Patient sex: M
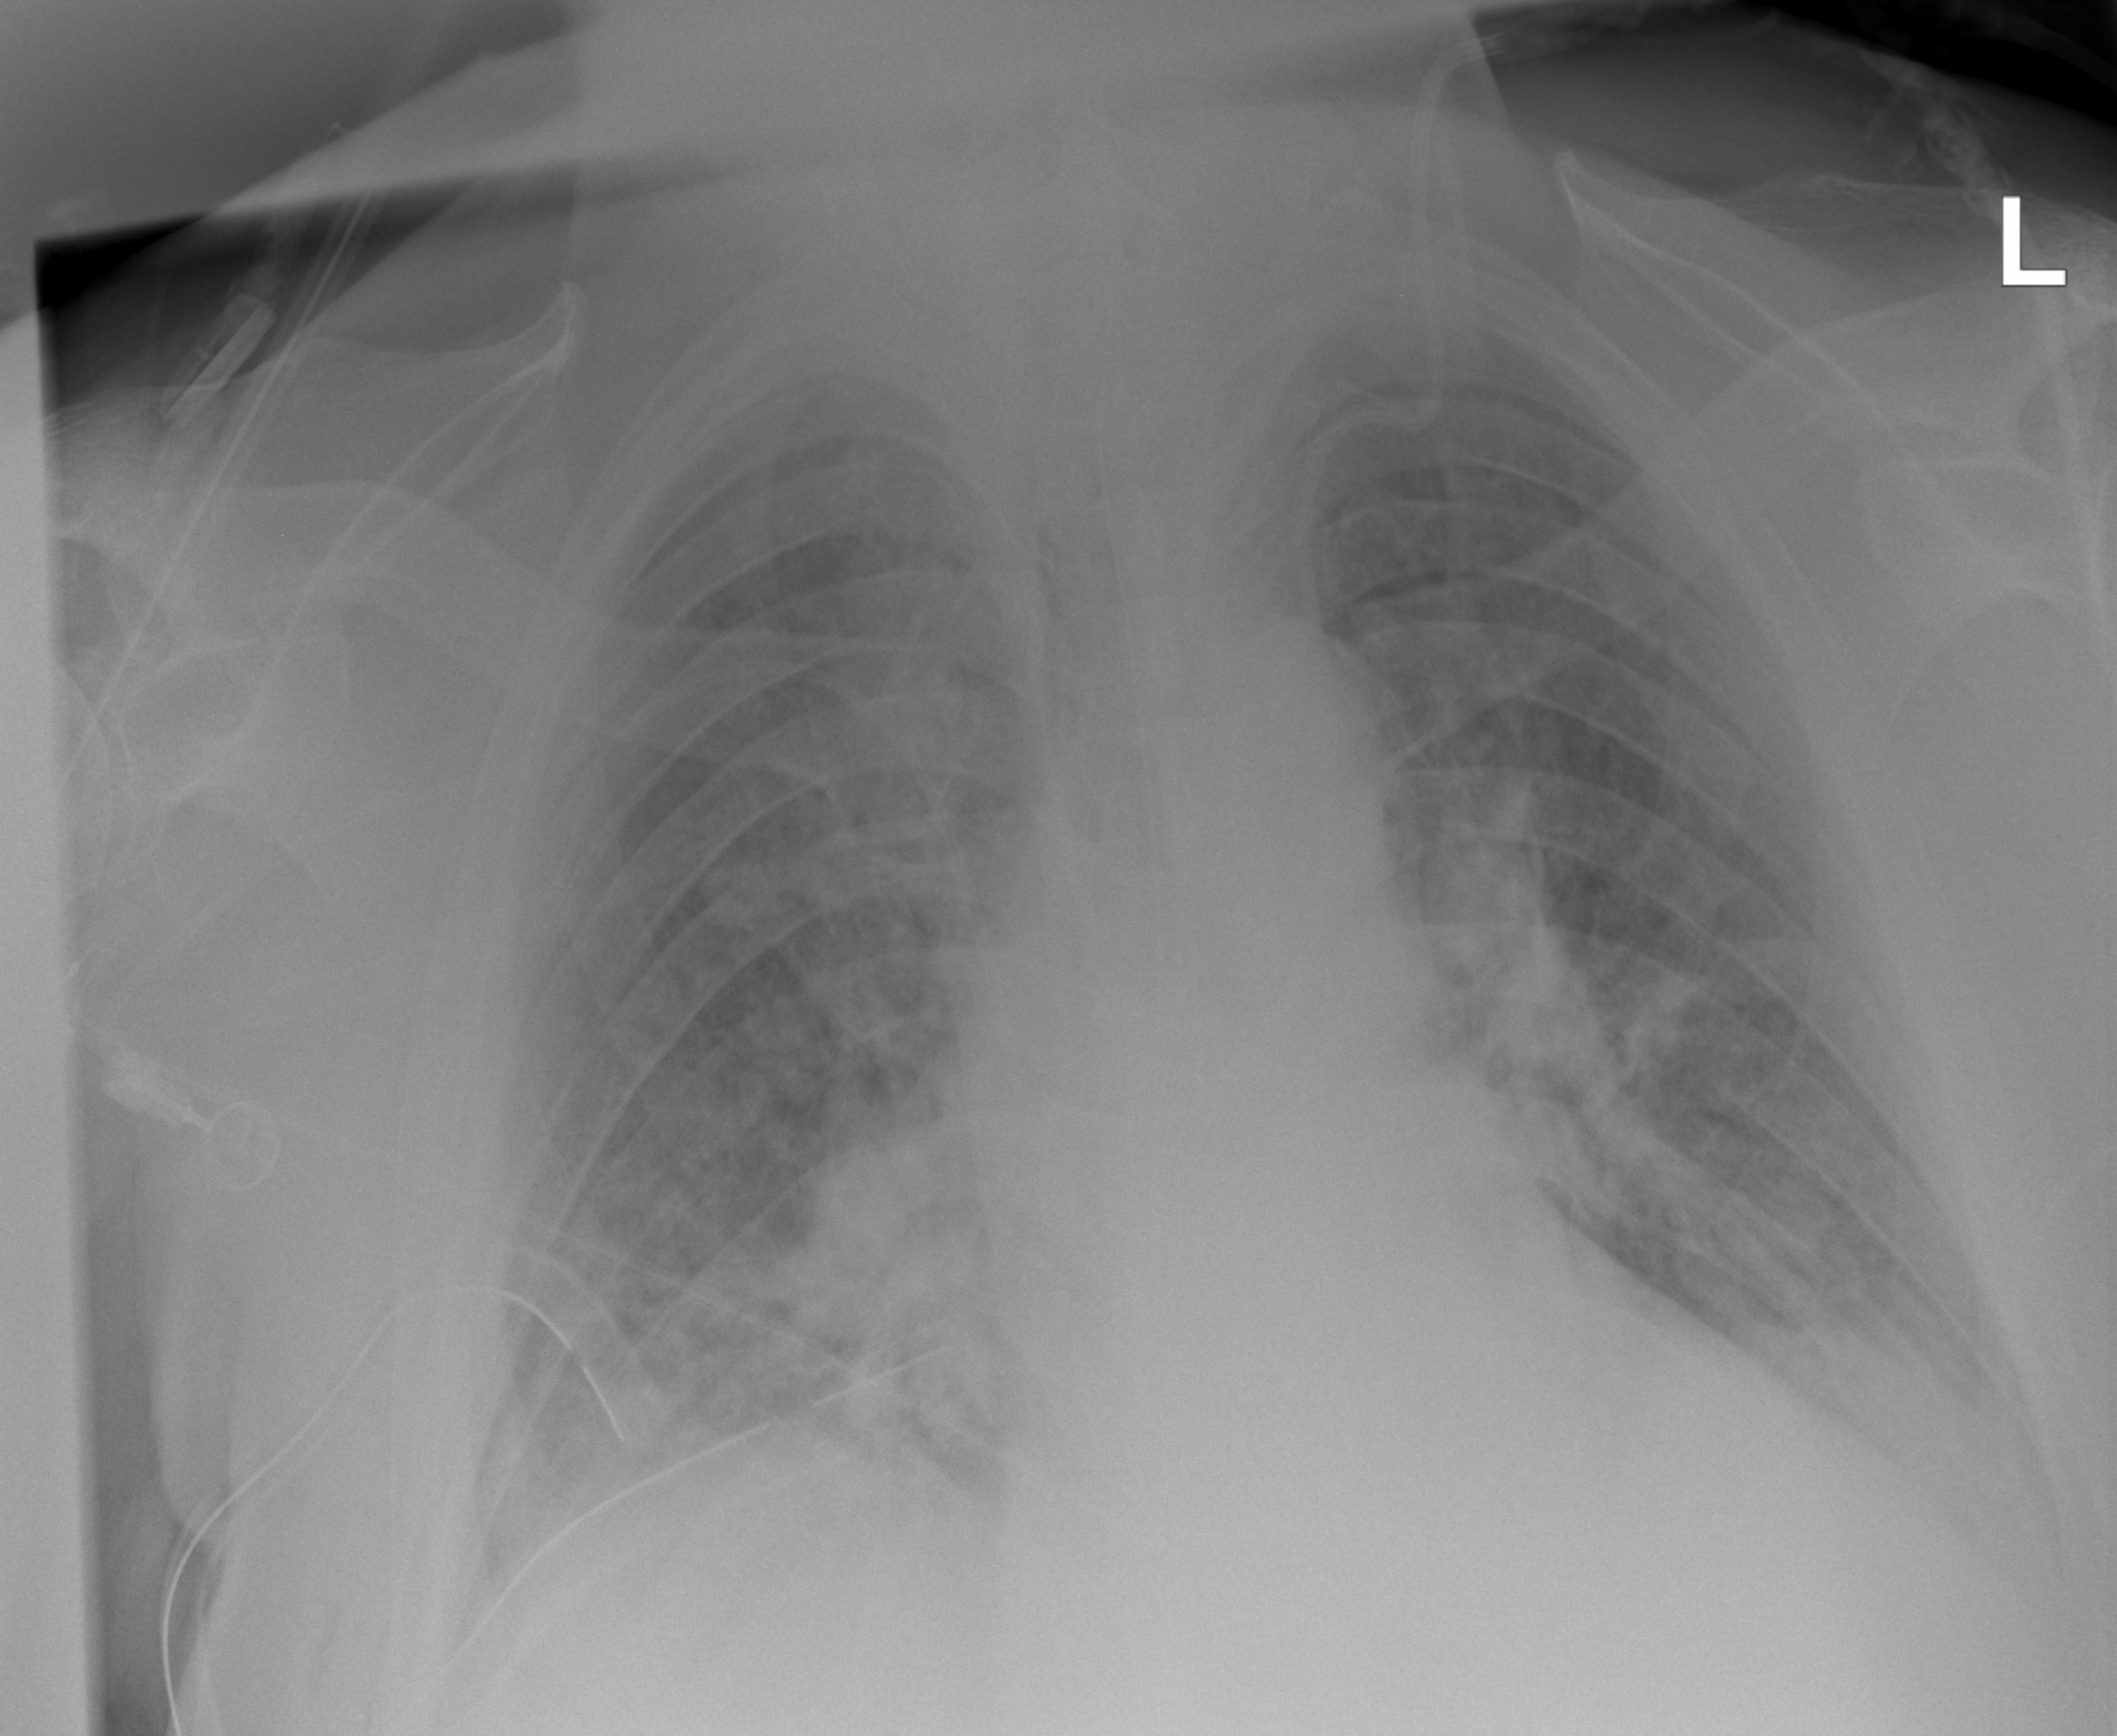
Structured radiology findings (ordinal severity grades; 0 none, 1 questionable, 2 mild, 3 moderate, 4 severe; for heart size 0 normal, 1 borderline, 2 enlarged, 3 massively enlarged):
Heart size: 2
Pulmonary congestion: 2
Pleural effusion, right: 2
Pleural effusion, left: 2
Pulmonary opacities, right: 2
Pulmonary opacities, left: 2
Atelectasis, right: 3
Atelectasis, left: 2